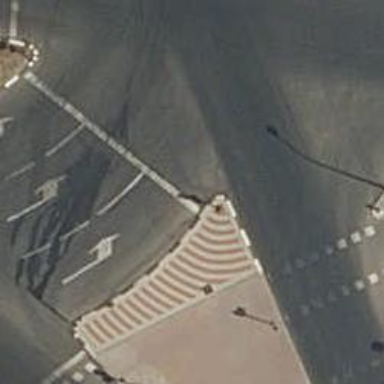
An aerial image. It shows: Road with traffic signals.